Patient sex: M
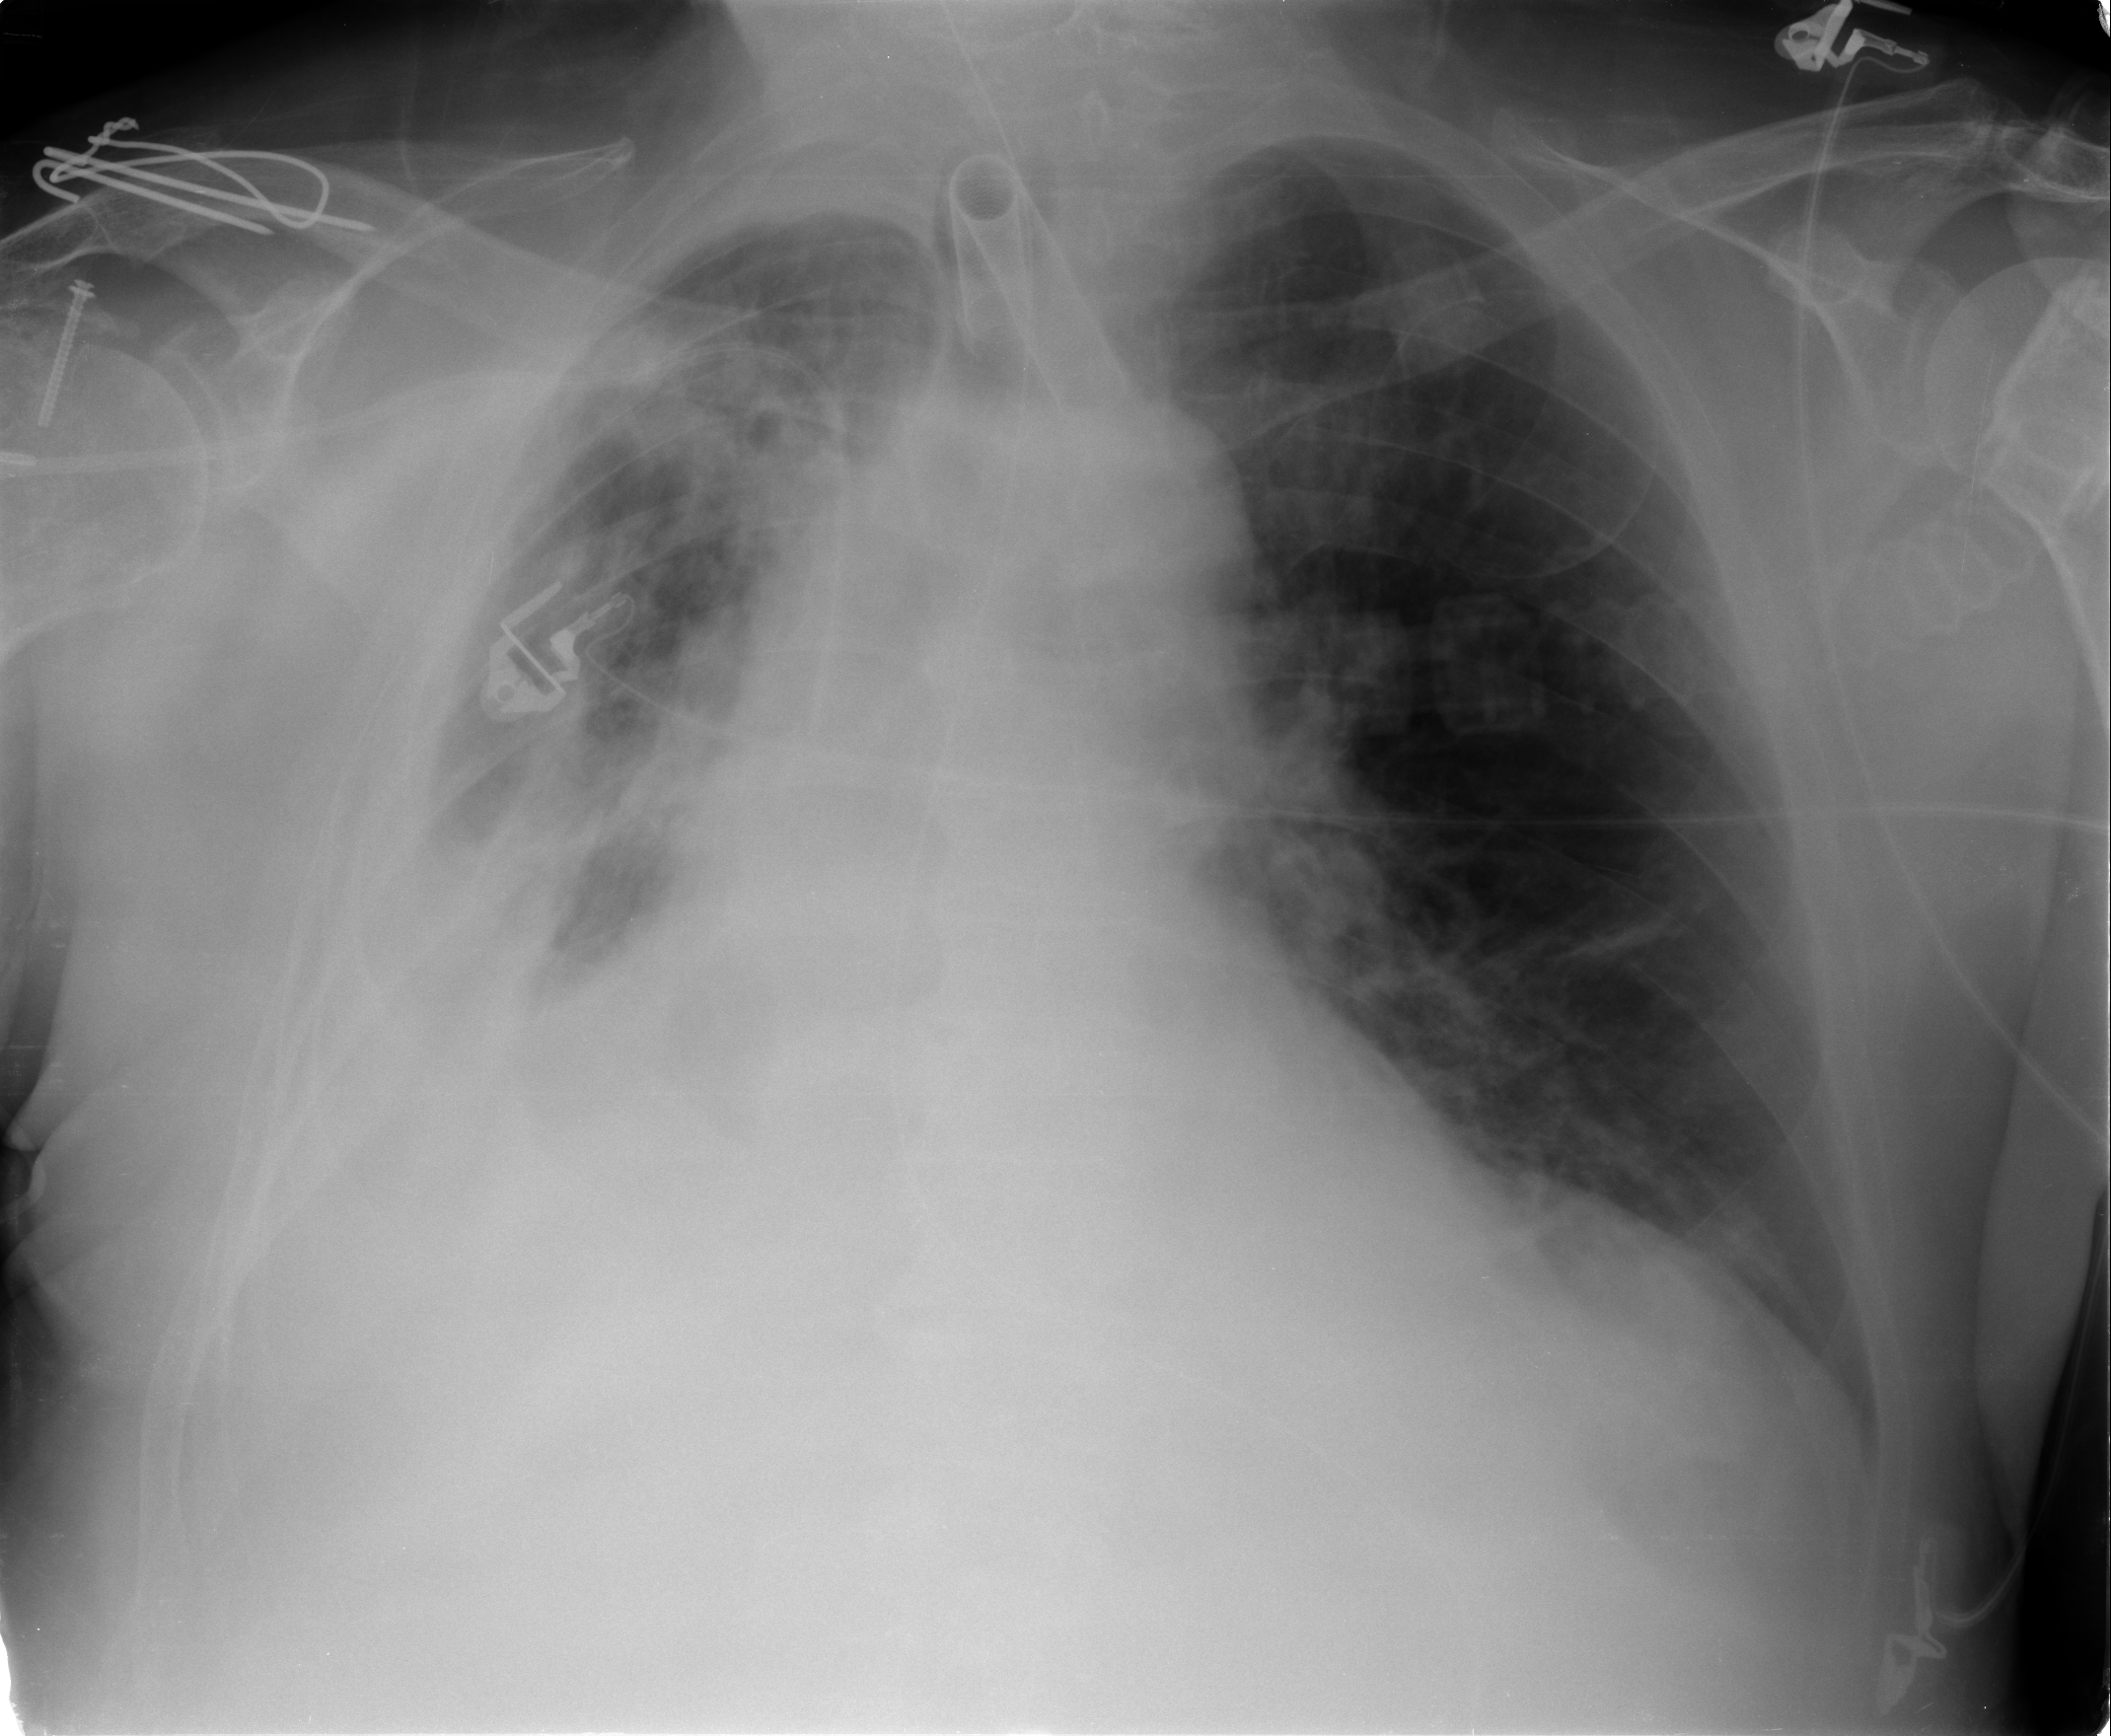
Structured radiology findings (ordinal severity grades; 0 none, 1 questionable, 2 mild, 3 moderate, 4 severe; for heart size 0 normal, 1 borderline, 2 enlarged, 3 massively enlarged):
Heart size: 2
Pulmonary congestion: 1
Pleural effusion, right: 3
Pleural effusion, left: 0
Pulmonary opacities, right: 3
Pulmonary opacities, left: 0
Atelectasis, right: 3
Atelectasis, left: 2